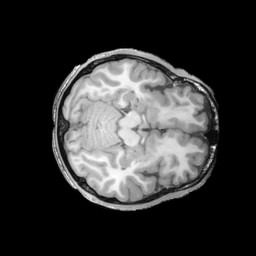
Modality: T1w
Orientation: axial
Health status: ill
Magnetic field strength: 3 T